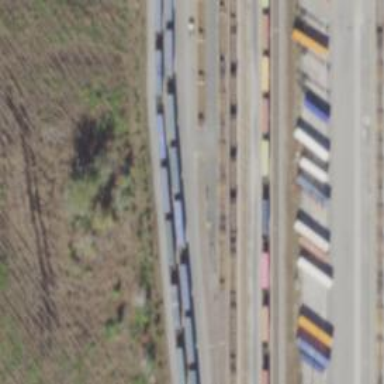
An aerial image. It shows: Railway yard used for servicing trains.